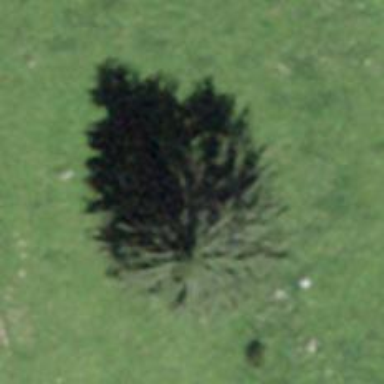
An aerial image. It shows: Needle-leaved tree in nature.